Question: Is it possible to filter out subsets of the data that have small numbers of observations within a ggplot2 call?
For example, take the following plot: 'qplot(price,data=diamonds,geom="density",colour=cut)'

The plot is a little busy, and I would like the exclude the 'cut' values with a small number of observations, ie,
'''
> xtabs(~cut,diamonds)
cut
Fair Good Very Good Premium Ideal
1610 4906 12082 13791 21551
'''
the 'Fair' and 'Good' qualities of the 'cut' factor.
I'm wanting a solution that can fit an arbitrary data set and if possible be able to select not just by a threshold number of observations, but by top 3 for example.
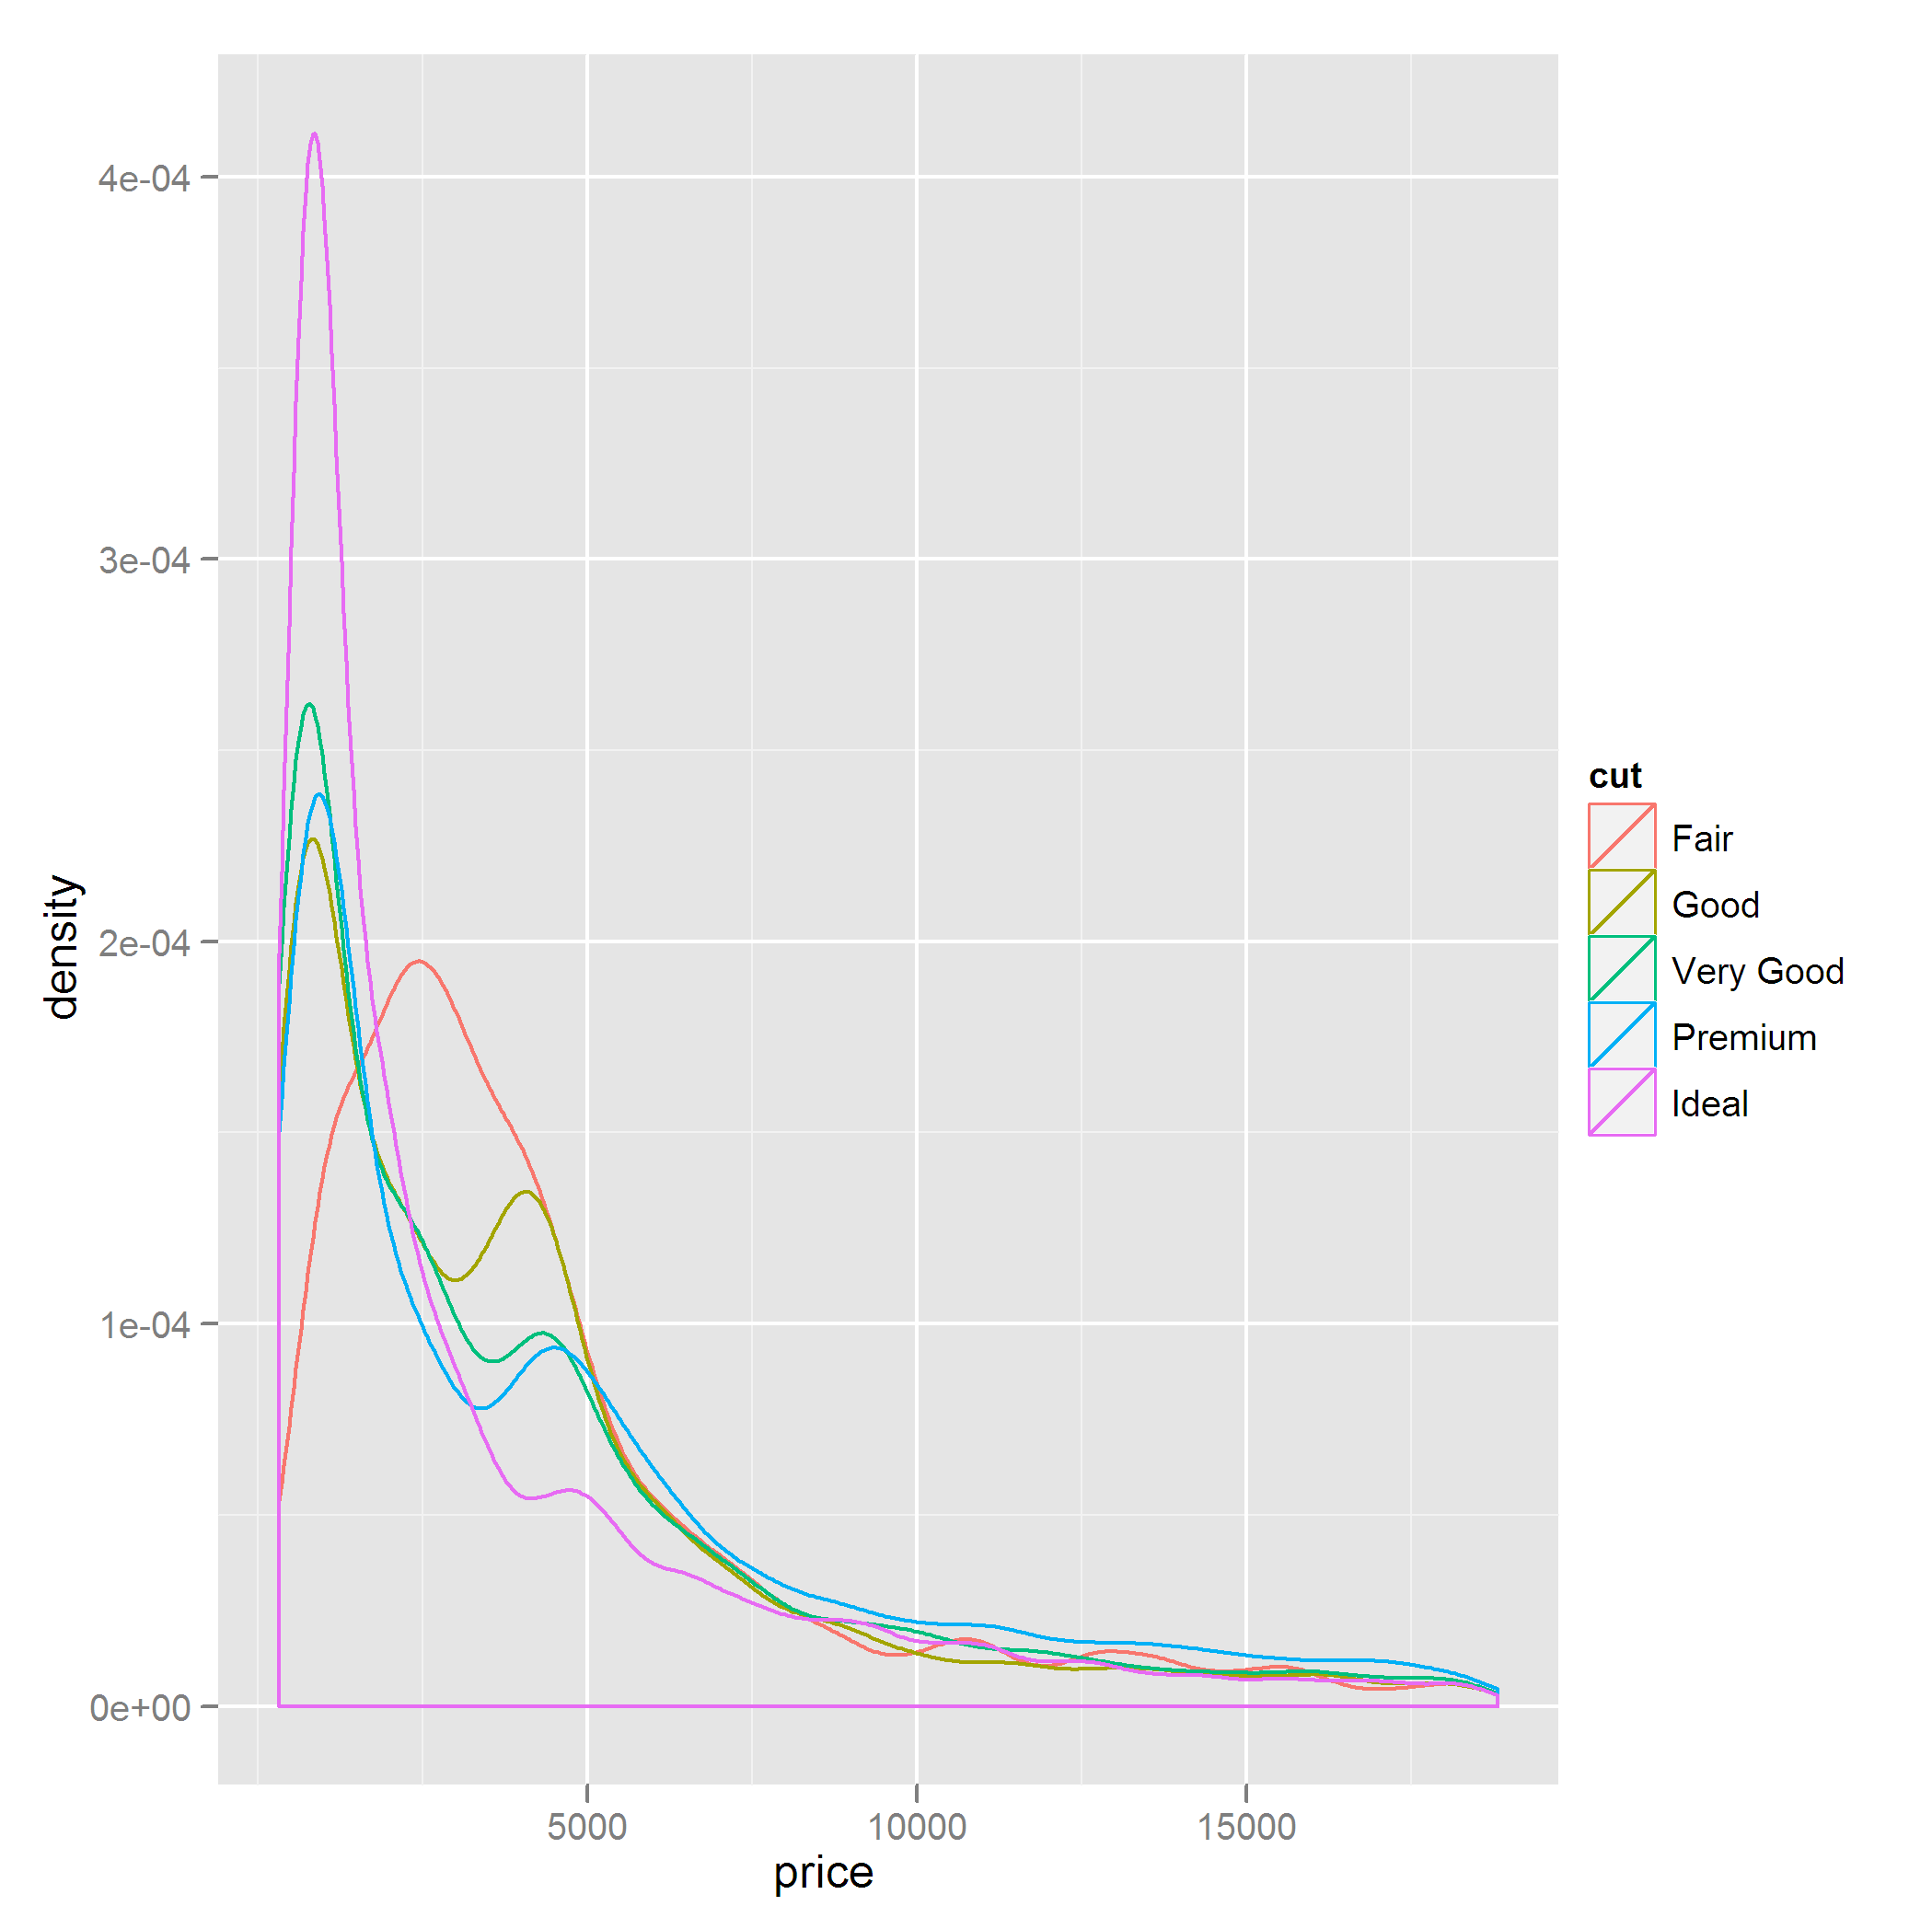
Answer: '''
ggplot(subset(diamonds, cut %in% arrange(count(diamonds, .(cut)), desc(freq))[1:3,]$cut),
aes(price, colour=cut)) +
geom_density() + facet_grid(~cut)
'''
1. count counts up each elements into data.frame.
2. arrange orders a data.frame based on the specified column.
3. desc enables reversed-order sorting.
4. finally subset the rows whose cut is included in the top 3 by %in%.